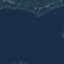
Land use / land cover: SeaLake